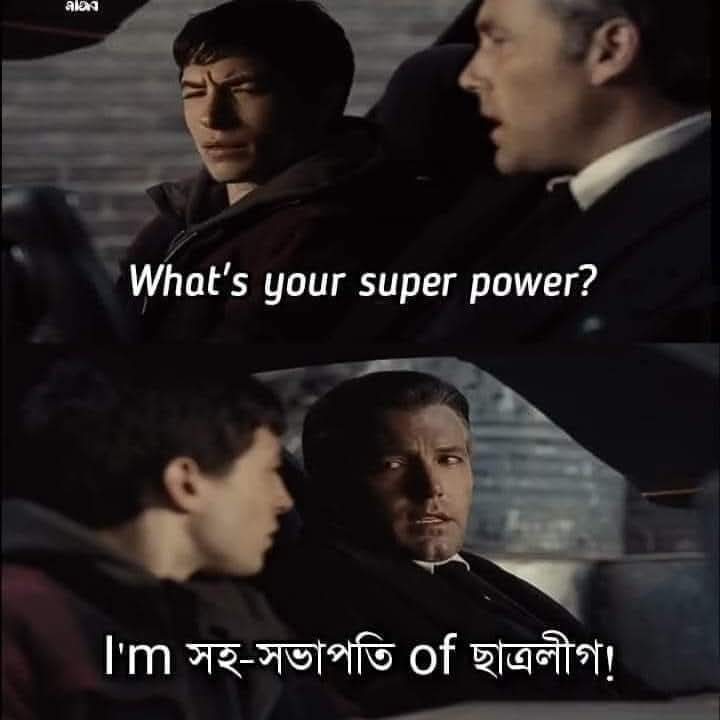
Text: What's your super power?
I'm সহ-সভাপতি of ছাত্রলীগ!
Label: Non Hate